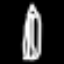
Label: pencil